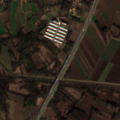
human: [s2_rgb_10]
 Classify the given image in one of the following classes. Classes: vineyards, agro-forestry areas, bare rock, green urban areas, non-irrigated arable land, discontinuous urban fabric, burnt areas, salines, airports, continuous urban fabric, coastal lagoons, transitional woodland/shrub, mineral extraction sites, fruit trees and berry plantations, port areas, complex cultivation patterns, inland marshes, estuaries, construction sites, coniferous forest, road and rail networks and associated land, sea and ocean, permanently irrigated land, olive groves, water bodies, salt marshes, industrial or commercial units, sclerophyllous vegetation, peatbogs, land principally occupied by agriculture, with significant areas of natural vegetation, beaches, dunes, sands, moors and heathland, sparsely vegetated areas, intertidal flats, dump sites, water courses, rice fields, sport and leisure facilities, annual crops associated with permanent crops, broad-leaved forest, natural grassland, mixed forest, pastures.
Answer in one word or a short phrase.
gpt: discontinuous urban fabric, non-irrigated arable land, complex cultivation patterns, land principally occupied by agriculture, with significant areas of natural vegetation